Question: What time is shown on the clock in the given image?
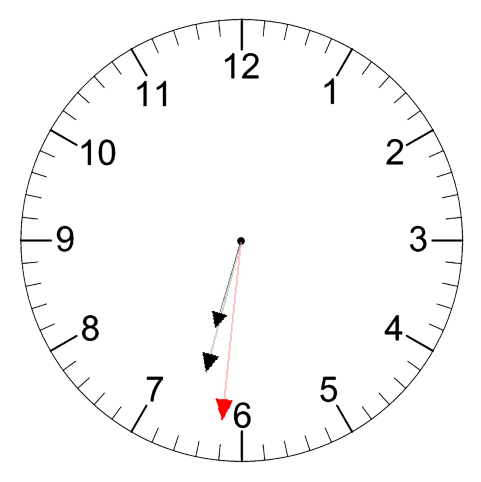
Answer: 06:32:31